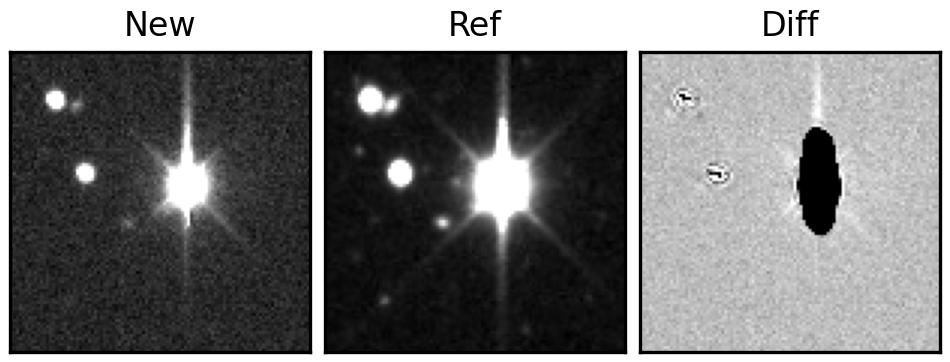
Label: bogus